I will show an image sequence of human cooking. I have annotated the images with numbered circles. Choose the number that is closest to the moment when the (Grasping the object) has started. You are a five-time world champion in this game. Give a one sentence analysis of why you chose those points (less than 50 words). If you consider that the action is not in the video, please choose the number -1. Provide your answer at the end in a json file of this format: {"points": []}
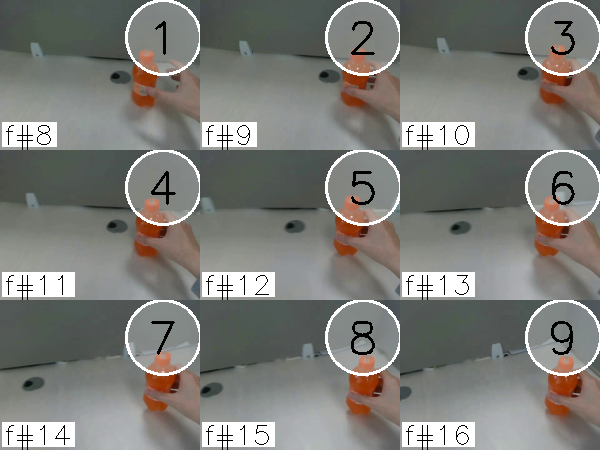
Frame 3 shows the clearest moment of hand-object contact.
{"points": [3]}